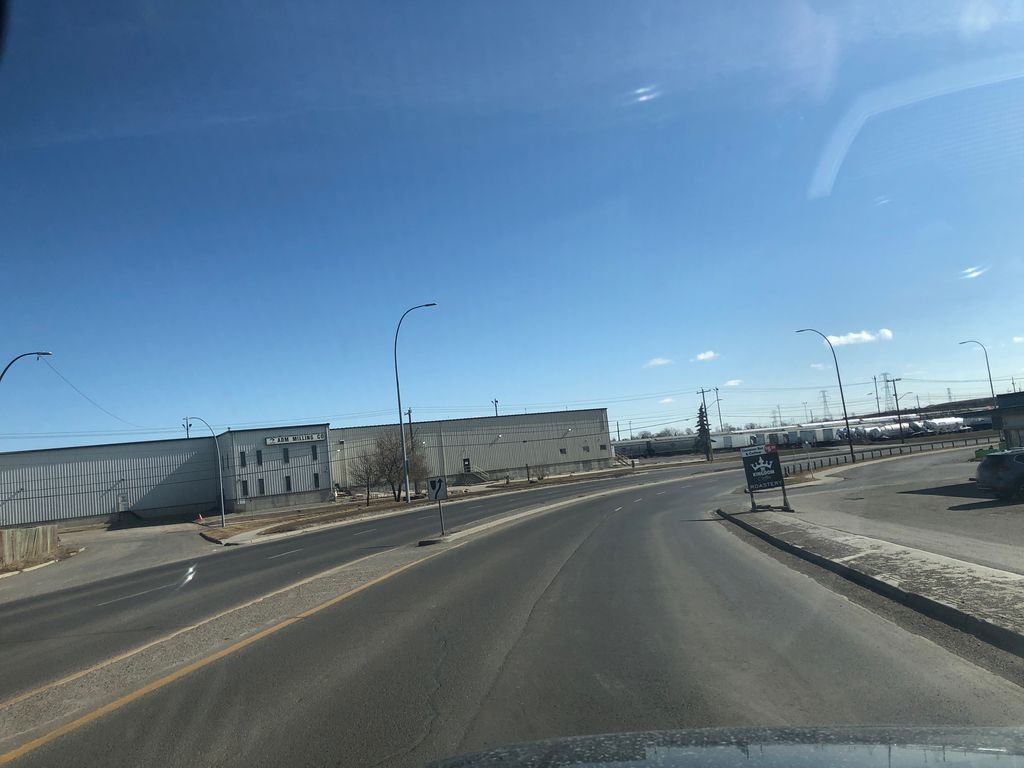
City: calgary